Question: First of all, I got this huge xml file that represents data collected by an equipment. I convert this into an object. In fact, this object got a list of object. These objects have three strings in them. The strings look like this:
> 0,12987;0,45678;...
It is some sort of a list of double arranged this way for matters of performances. There are 1k doubles in each string, so 3k by object, and there are something like 3k objects just to give you an idea of a typical case.
When I read the data, I most get all the doubles from the objets and add them to the same list. I made an "object that contains three doubles" (one for each string) in a foreach, I get every objects and I split my strings into arrays. After that, I loop to turn my arrays into a list of "objects that contains three doubles" and I add it all to one list so I can use it for further operations.
It causes an out of memory exception before the end. Ideas? Something with linq would be the best.
What I got looks like this :

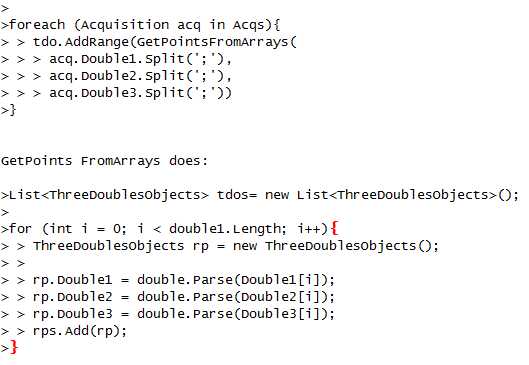
Answer: Let's do some math. 1000 values per string * 8 characters per value (6 digits plus a comma and semi-colon) * 2 bytes per character * 3 strings per object = 48,000 bytes per object. That by itself isn't a lot, and even with 3000 objects we're still only talking about around 150MB of RAM. That's still nothing to a modern system. Converting to double arrays is even less, as there's only 8 bytes per value rather than 16. String are also reference types, so there would have been overhead for that in the string version as well. The important thing is that no matter how you dice it you're still well short of the 85,000 byte thresh-hold for these to get stuck on the Large Object Heap, the normal source of OutOfMemoryException.
Without code it's hard to follow exactly what you're doing, but I have a couple different guesses:
1. Many of the values in your string are more than 5 digits, such that you cross the magic 85,000 byte threshold after all, and your objects end up on the Large Object Heap in the garbage collector. Thus, they are not collected and as you continue processing objects you soon run yourself out of Address Space (not real RAM).
2. You're extracting your doubles in such a way that you're rebuilding the string over and over. This creates a lot of memory pressure on the garbage collector, as it re-creates strings over and over and over.
3. If this is a long running program, where the size and number of items in each string can vary significantly, it could be that over time you're running into a few large lists of large values that will push your object just over the 85,000 byte mark.
Either way, what you want to do here is stop thing in terms of lists and start thinking in terms of sequences. Rather than 'List<string>' or 'List<double>', try for an 'IEnumerable<string>' and 'IEnumerable<double>'. Write a parser for your string that uses the 'yield' keyword to create an iterator block that will extract doubles from your string one at a time by iterating over the characters, without ever changing the string. This will perform better, and likely fix your memory issue as well.